Question: I need to make a circular image to fit in the background circle,
.
Follow the code XML below.
'''
<ScrollView xmlns:android="http://schemas.android.com/apk/res/android"
android:layout_width="match_parent"
android:layout_height="match_parent"
xmlns:tools="http://schemas.android.com/tools">
<RelativeLayout
android:layout_width="match_parent"
android:layout_height="match_parent">
<ImageView
android:id="@+id/header_cover_image"
android:layout_width="match_parent"
android:layout_height="160dp"
android:alpha="0.6"
android:scaleType="centerCrop"
android:src="@drawable/perfil1" />
<ImageButton
android:id="@+id/user_profile_photo"
android:layout_width="120dp"
android:layout_height="120dp"
android:layout_marginTop="98dp"
android:background="@drawable/profile_circular_border_imageview"
android:elevation="5dp"
android:padding="20dp"
android:scaleType="centerCrop"
android:src="@drawable/perfil1"
android:layout_alignParentTop="true"
android:layout_centerHorizontal="true" />
<RelativeLayout
android:id="@+id/profile_layout"
android:layout_width="match_parent"
android:layout_height="wrap_content"
android:layout_below="@+id/header_cover_image"
android:background="@color/colorPrimary"
android:elevation="4dp"
android:paddingBottom="24dp">
<ImageView
android:id="@+id/favorite"
android:layout_width="50dp"
android:layout_height="50dp"
android:src="@drawable/ic_stars"
android:layout_alignParentTop="true"
android:layout_alignParentRight="true"
android:layout_alignParentEnd="true" />
<TextView
android:id="@+id/user_profile_name"
android:layout_width="wrap_content"
android:layout_height="wrap_content"
android:layout_centerHorizontal="true"
android:layout_marginTop="76dp"
android:text="Joao da Silva"
android:textColor="#fff"
android:textSize="24sp"
android:textStyle="bold" />
<TextView
android:id="@+id/user_profile_short_bio"
android:layout_width="wrap_content"
android:layout_height="wrap_content"
android:layout_below="@+id/user_profile_name"
android:layout_centerHorizontal="true"
android:layout_marginTop="12dp"
android:text="Android free tutorials and example"
android:textColor="#fff"
android:textSize="14sp" />
</RelativeLayout>
</RelativeLayout>
</ScrollView>
'''
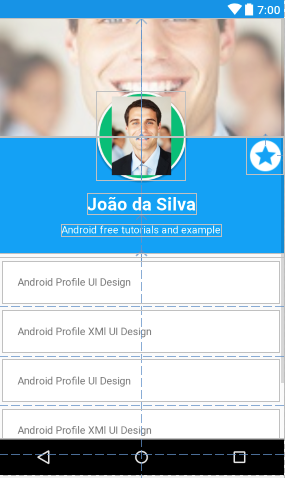
Answer: This library can help you create circular image view:
<URL>.
Just replace the image view with the following code.
Add this to your 'build.gradle' file
'''
dependencies {
...
compile 'de.hdodenhof:circleimageview:2.1.0'
}
'''
## Usage
'''
<de.hdodenhof.circleimageview.CircleImageView
xmlns:app="http://schemas.android.com/apk/res-auto"
android:id="@+id/profile_image"
android:layout_width="96dp"
android:layout_height="96dp"
android:src="@drawable/profile"
app:civ_border_width="2dp"
app:civ_border_color="#FF000000"/>
'''
## Results
<URL>